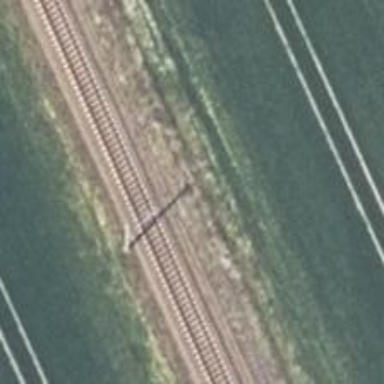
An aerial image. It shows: Milestone along the railway with catenary mast.